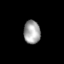
Tissue: skin
Cell type: Epithelial cells
Senescence score: 0.2813
Nuclear area (px): 381
Mean DAPI intensity: 161.769